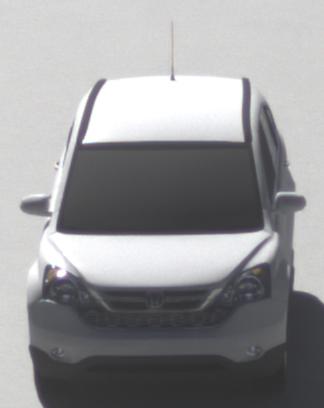
Make: Honda
Model: CR-V
Detailed model: CR-V (III) (04/10 - 10/12)
Model produced from: 2010
Model produced until: 2012
Doors: 5
Color: white
Road condition: dry road
Daytime: morning or afternoon
Contrast: high contrast